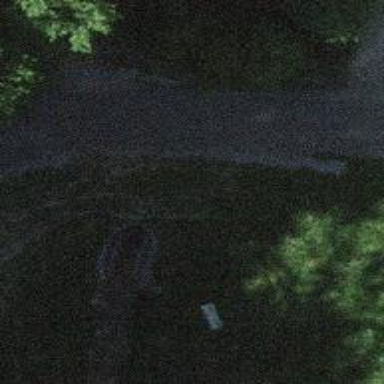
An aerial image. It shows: Culvert tunnel.